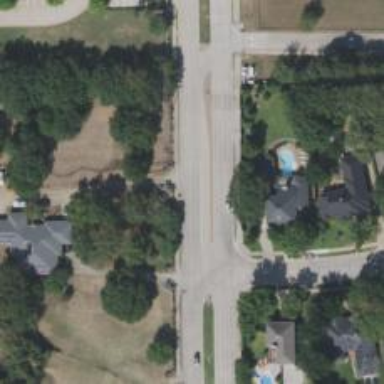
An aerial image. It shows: Secondary road with separate sidewalk.